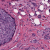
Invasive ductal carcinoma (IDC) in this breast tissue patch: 0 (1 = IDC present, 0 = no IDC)